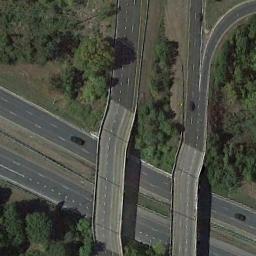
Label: overpass